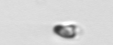
Label: Pyramimonas